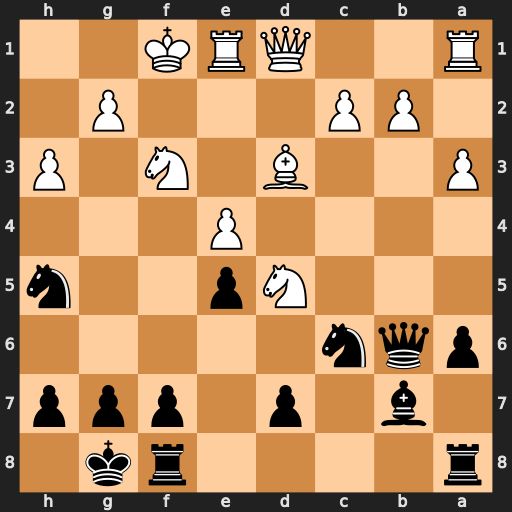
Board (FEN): r4rk1/1b1p1ppp/pqn5/3Np2n/4P3/P2B1N1P/1PP3P1/R2QRK2
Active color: b
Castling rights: -
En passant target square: -
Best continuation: Ng3#